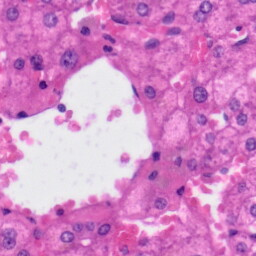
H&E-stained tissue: Liver